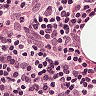
Metastatic tissue present: no